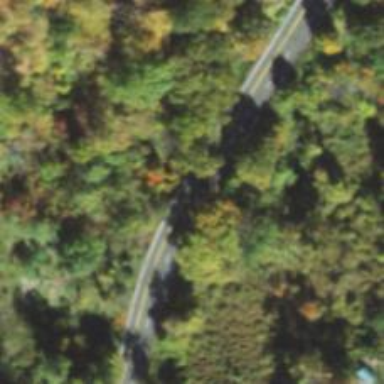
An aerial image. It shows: Trunk highway.